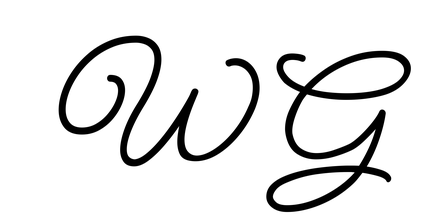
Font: MeowScript-Regular